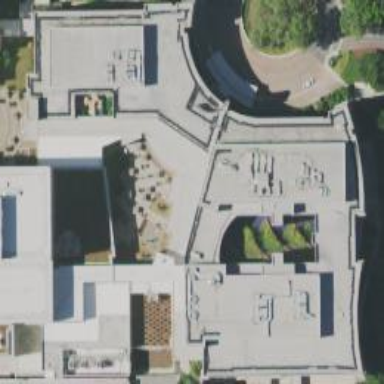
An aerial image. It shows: Hospital building.